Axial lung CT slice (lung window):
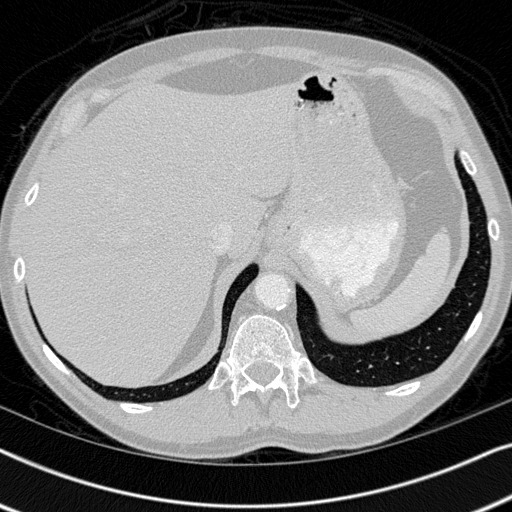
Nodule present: no